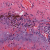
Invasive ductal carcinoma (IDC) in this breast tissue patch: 0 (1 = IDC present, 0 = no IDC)